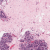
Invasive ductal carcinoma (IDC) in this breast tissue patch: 0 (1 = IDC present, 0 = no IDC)